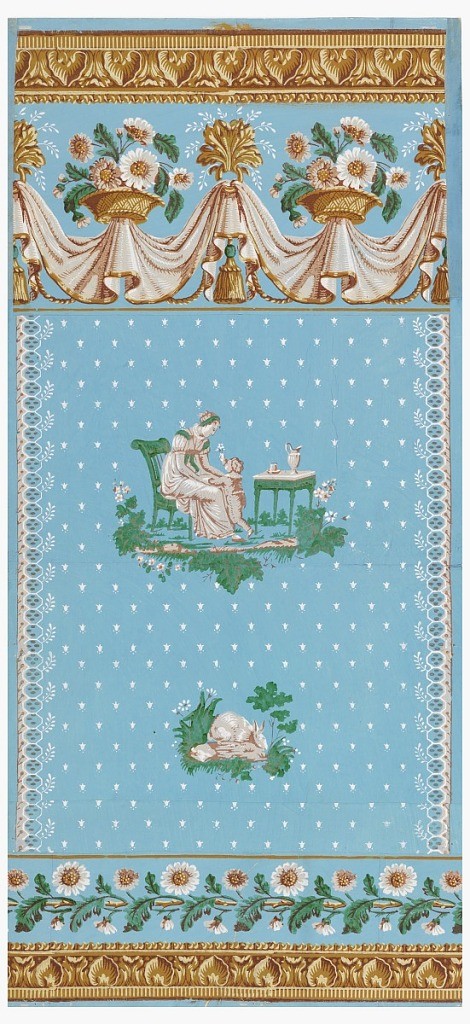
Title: Sidewall and border
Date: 1810–20
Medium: Block printed on handmade paper
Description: Vertical rectangle. Field covered with diagonally-placed white dots, leaving space for two motifs at center; one of a child offering a rose to a woman seated in a chair beside a table; the other of a rabbit crouched on a log. Above, border of drapery and daisy baskets; above this, and across the bottom, border strip of simulated architectural molding, printed in brown and yellow.